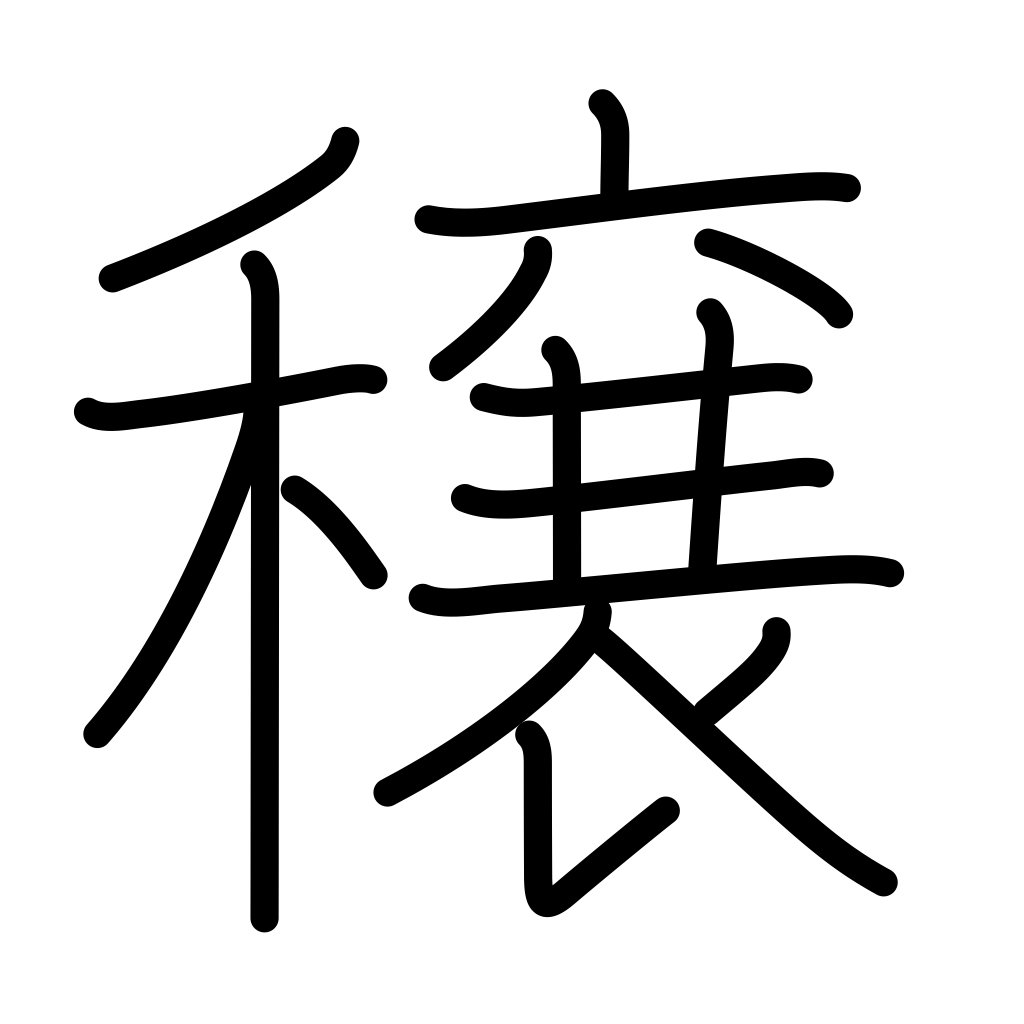
Meaning: good crops, prosperity, 10**28